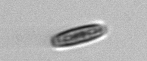
Label: pennate